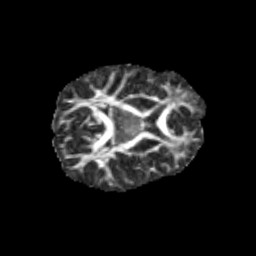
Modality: FA
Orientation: axial
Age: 12
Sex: male
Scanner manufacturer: siemens
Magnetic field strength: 3 T
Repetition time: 3.8 s
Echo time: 0.07 s